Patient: sex F, age 26
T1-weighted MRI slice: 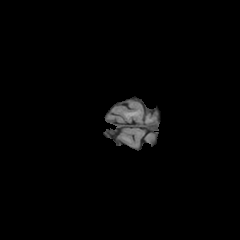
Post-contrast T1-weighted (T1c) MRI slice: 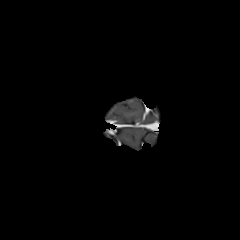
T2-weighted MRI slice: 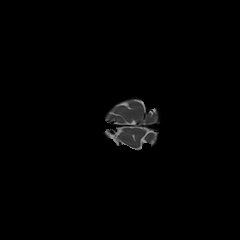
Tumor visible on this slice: no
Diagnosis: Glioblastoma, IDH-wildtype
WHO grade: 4